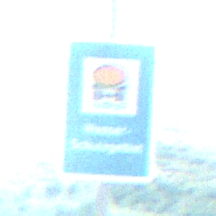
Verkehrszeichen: Wasserschutzgebiet
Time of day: Night
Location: Outdoor (Nature)
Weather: PartlyCloudy
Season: NotSpecified
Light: Natural